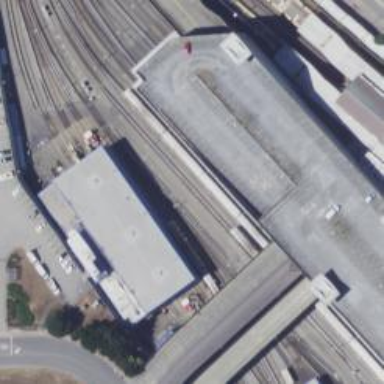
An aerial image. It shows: Railway service station.